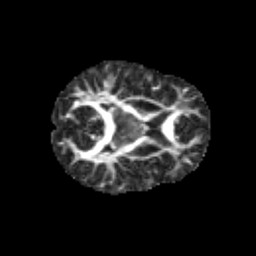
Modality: FA
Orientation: axial
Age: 10
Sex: male
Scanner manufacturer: siemens
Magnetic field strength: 3 T
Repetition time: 3.8 s
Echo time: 0.07 s